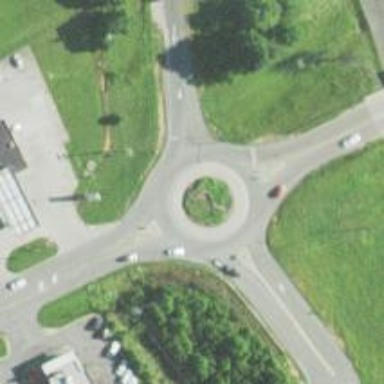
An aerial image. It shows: Secondary road around roundabout.